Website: home-depot
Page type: account-dashboard
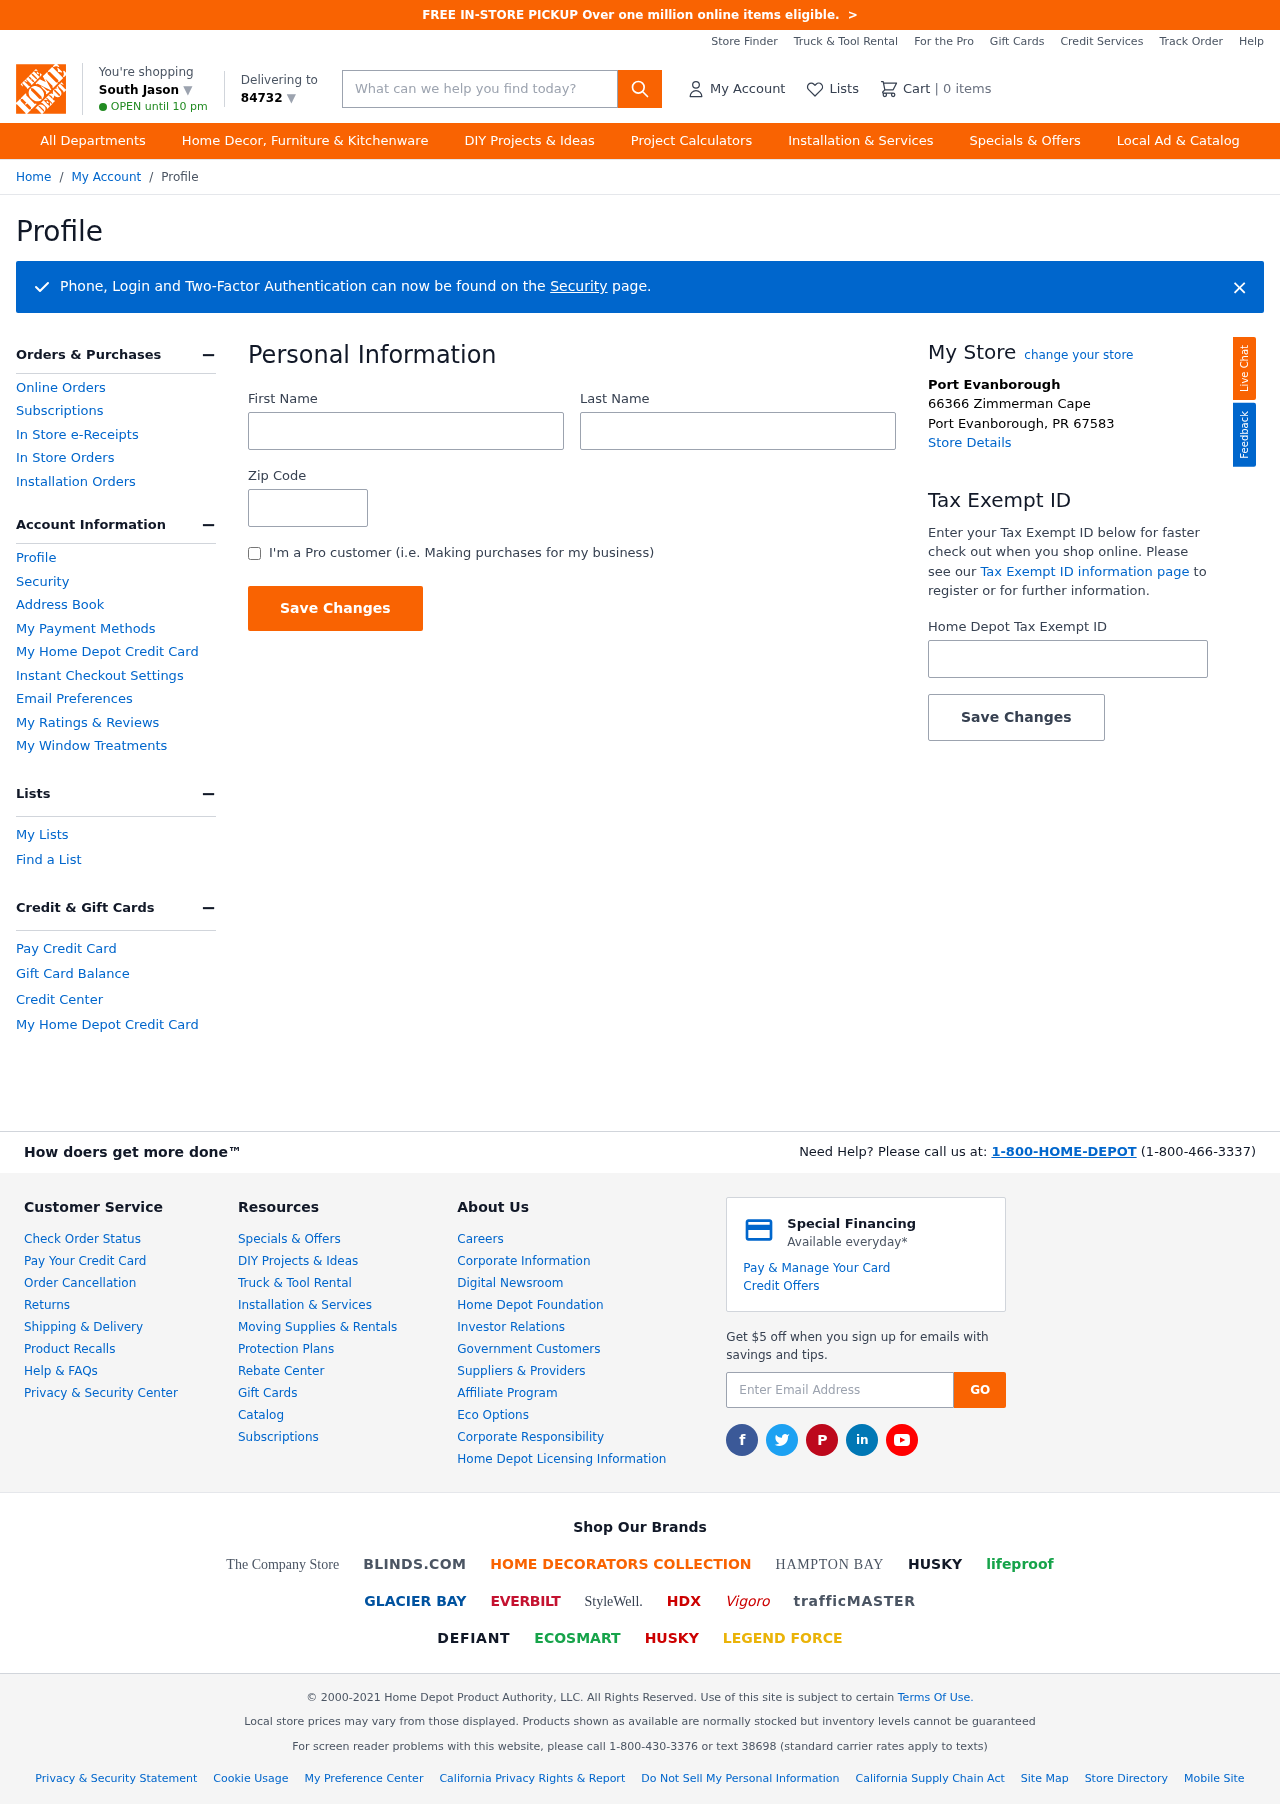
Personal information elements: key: PII_CITY
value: South Jason ▼
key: PII_FIRSTNAME
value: Robert
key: PII_LASTNAME
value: Reed
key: PII_LOCATION1_CITY
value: Port Evanborough
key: PII_LOCATION1_CITY_STATE_ZIP
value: Port Evanborough, PR 67583
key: PII_LOCATION1_STREET
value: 66366 Zimmerman Cape
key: PII_POSTCODE
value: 84732 ▼
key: PII_POSTCODE
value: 84732
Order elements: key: ORDER_NUM_ITEMS
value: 0
Search elements: key: HEADER_SEARCH
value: What can we help you find today?